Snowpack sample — Buffalo Mountain, Silverthorne, Colorado, USA (1/25/25, 10:11 AM MST)
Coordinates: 39.6222, -106.1139
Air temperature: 22 °F
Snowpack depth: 110 cm
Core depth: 10 cm
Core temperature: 46.4 °F
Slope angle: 12°, slope face: 102°
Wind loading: high
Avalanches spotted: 0
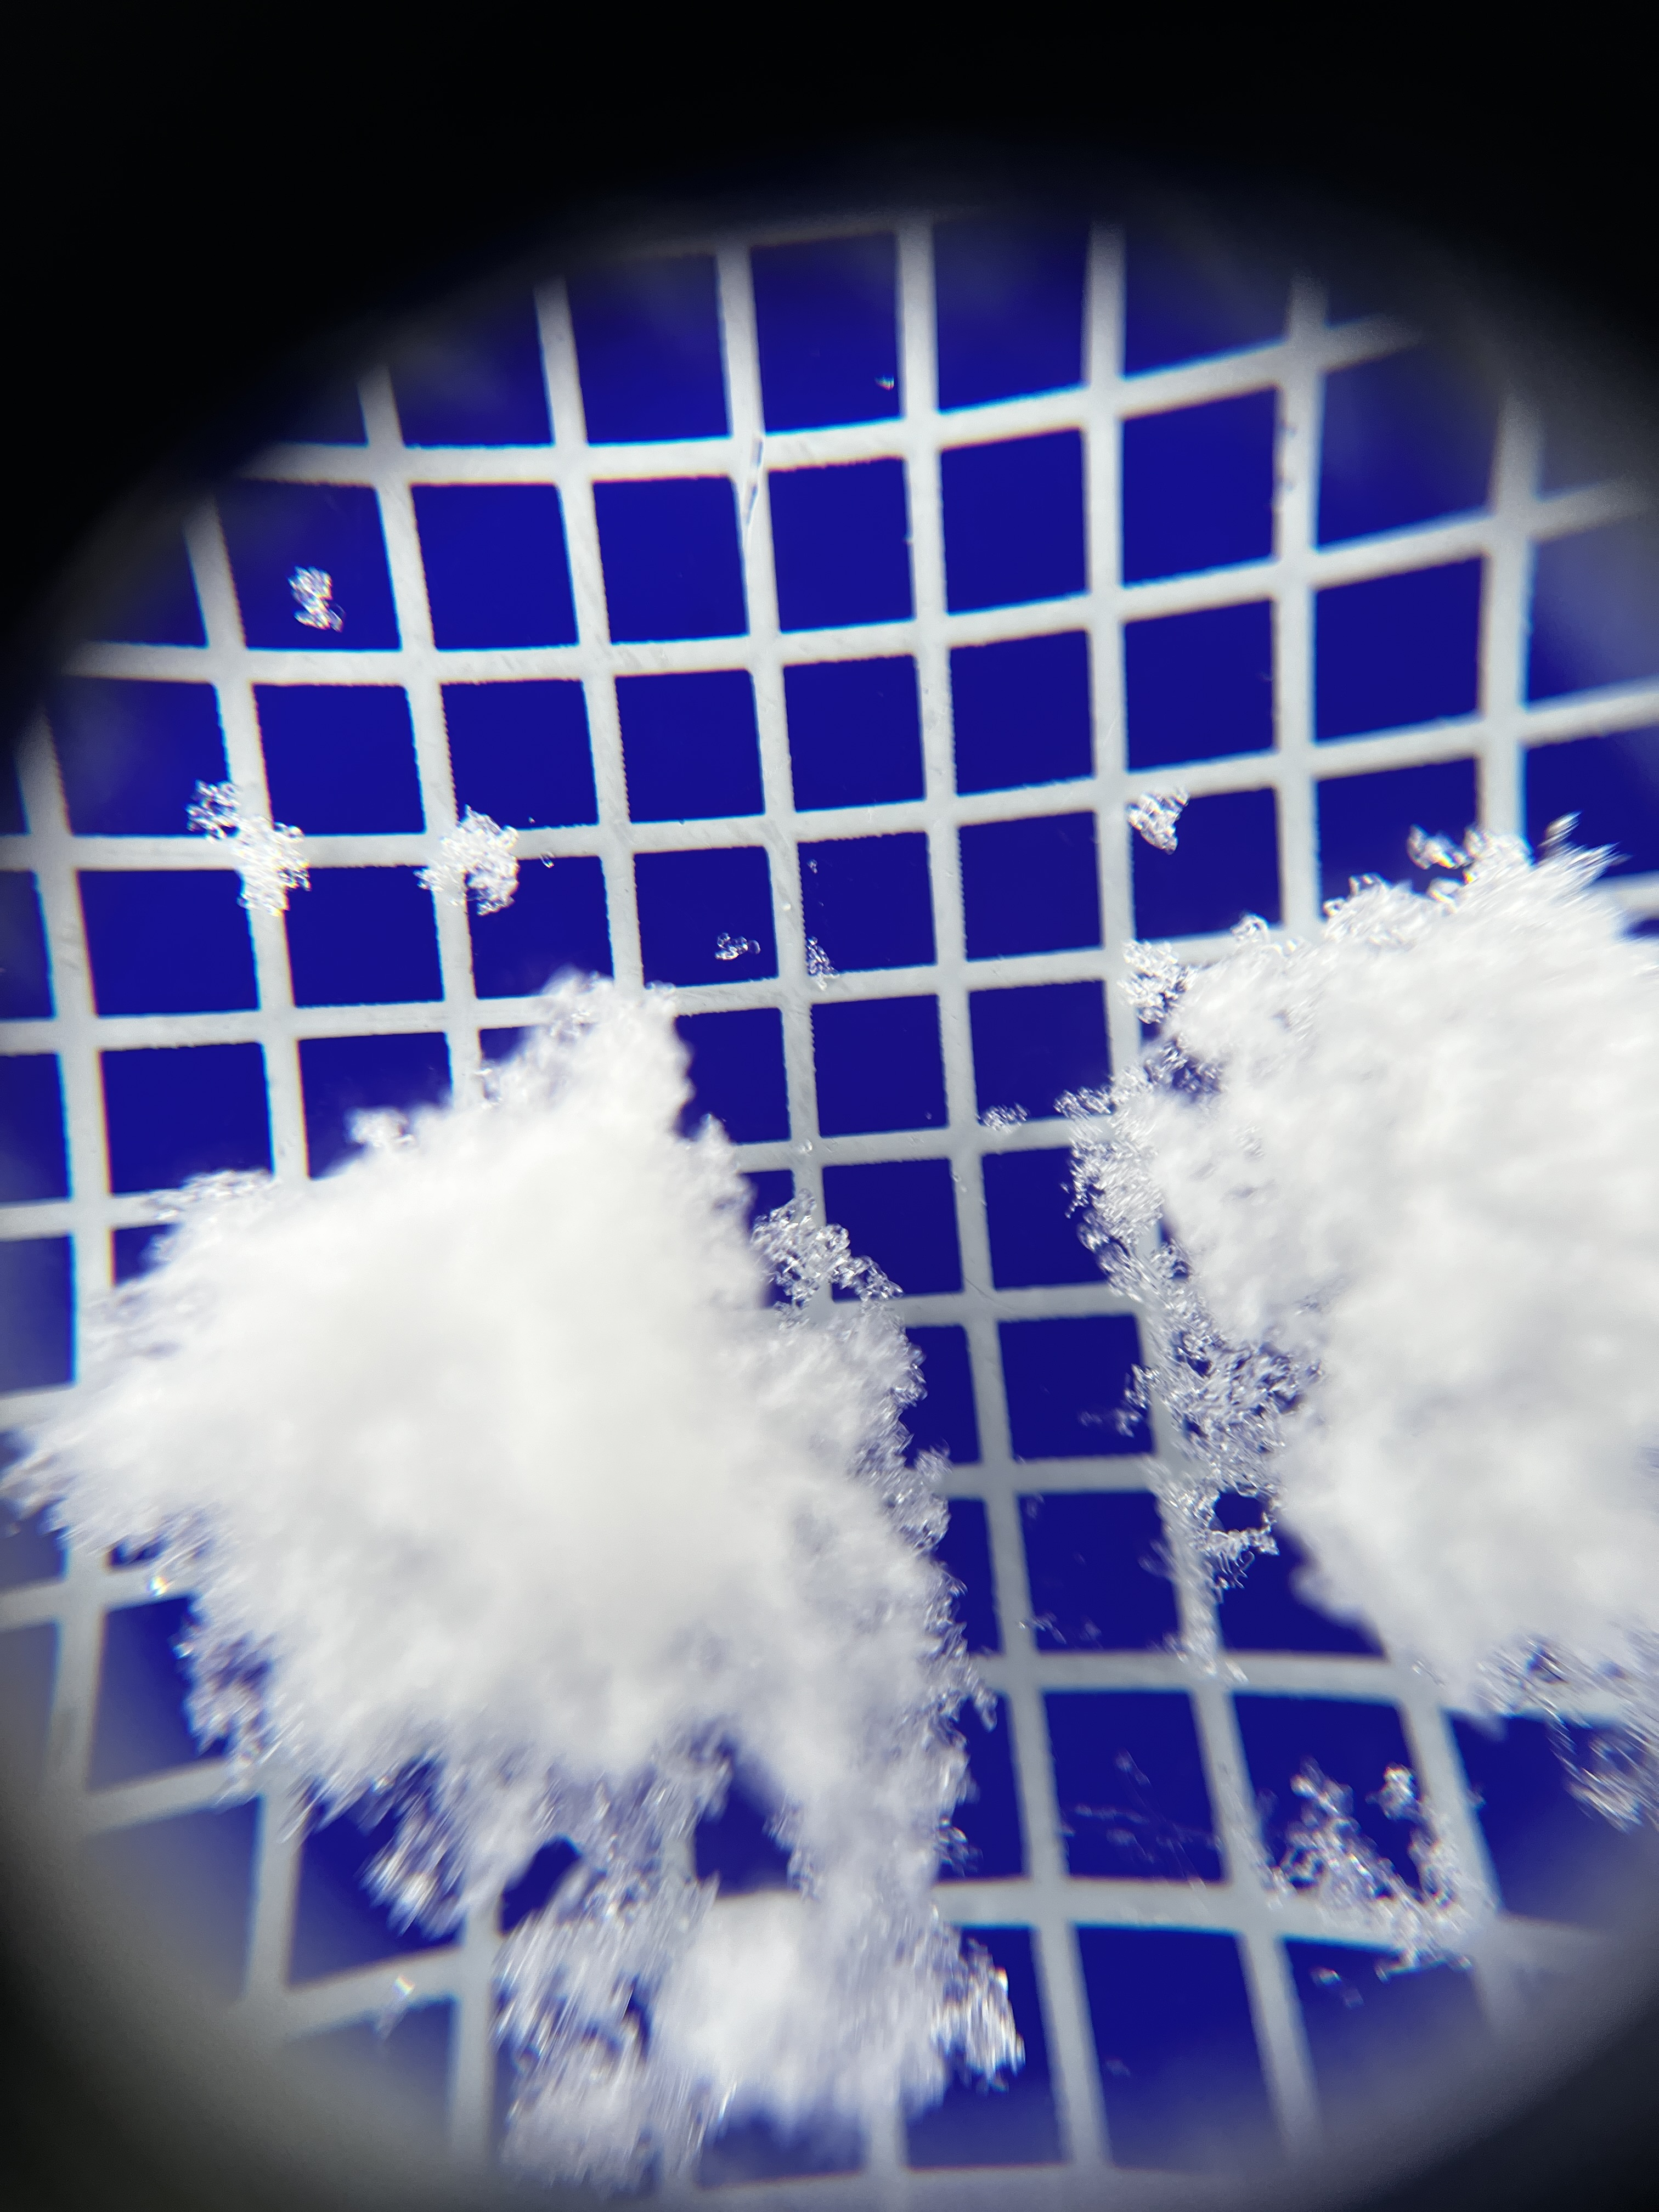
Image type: magnified_profile
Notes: No avalanches nearby, collected on the outskirts of a fire break 15 meters from the treeline, on way to Buffalo and Red Mountain